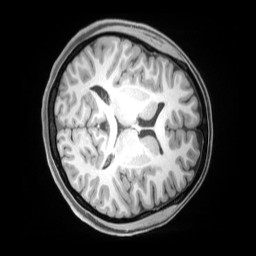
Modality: T1w
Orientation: axial
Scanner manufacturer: siemens
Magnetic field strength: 3 T
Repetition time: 2.53 s
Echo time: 0.00169 s